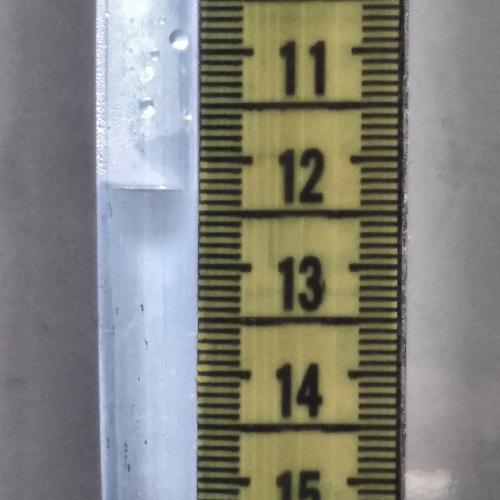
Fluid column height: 12.3 cm